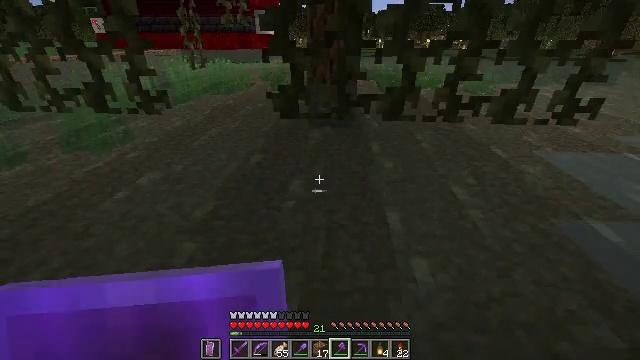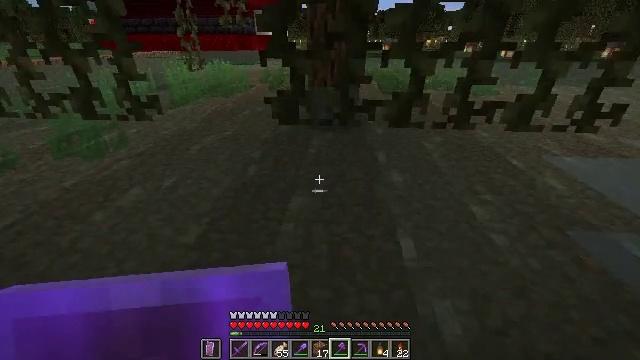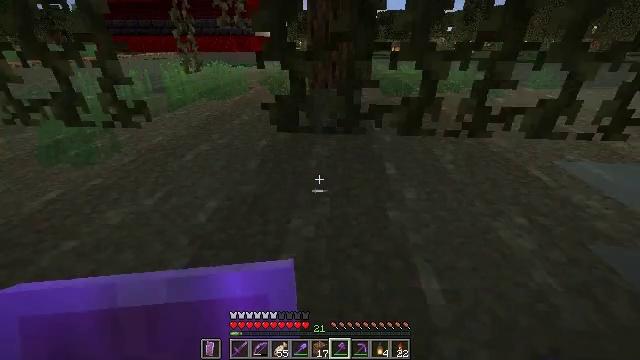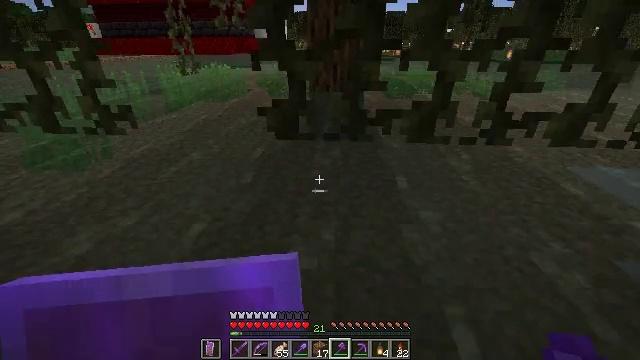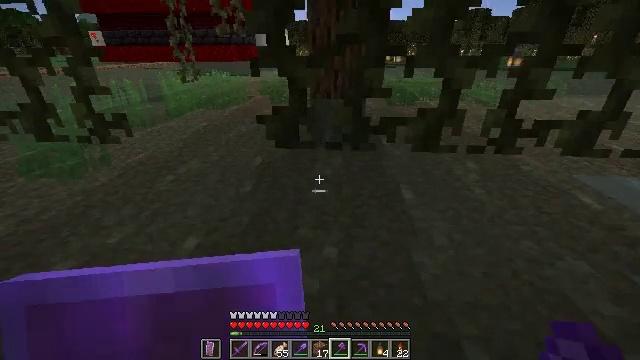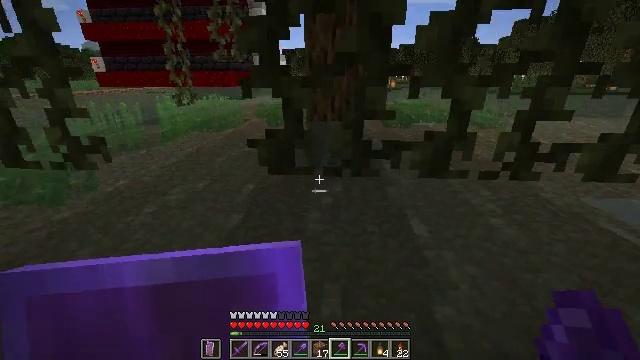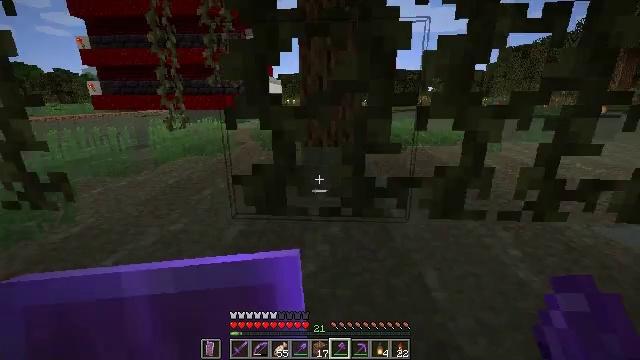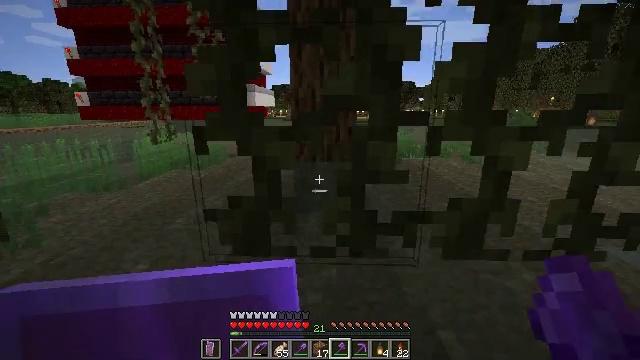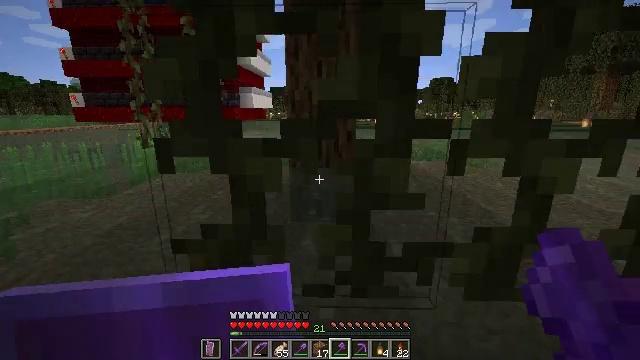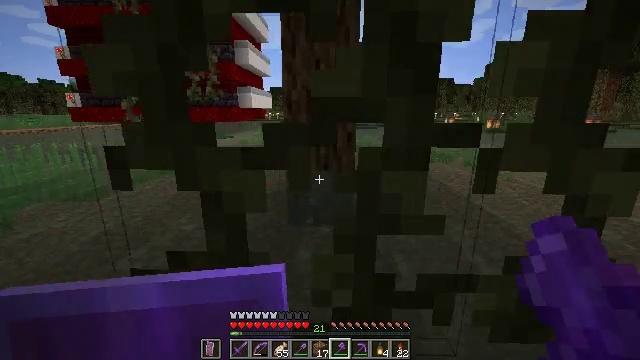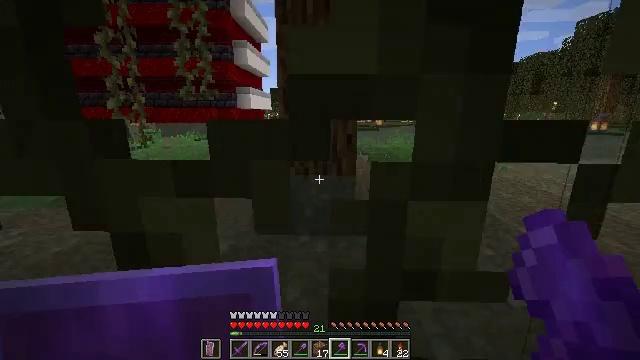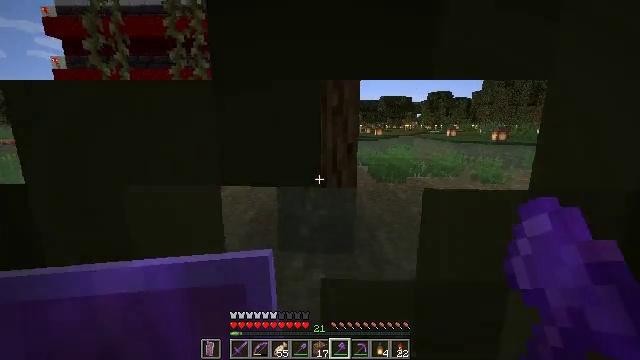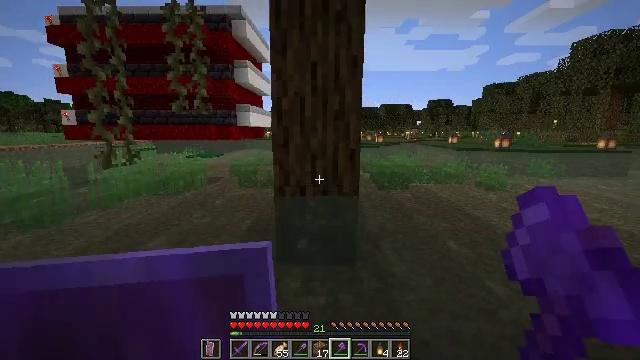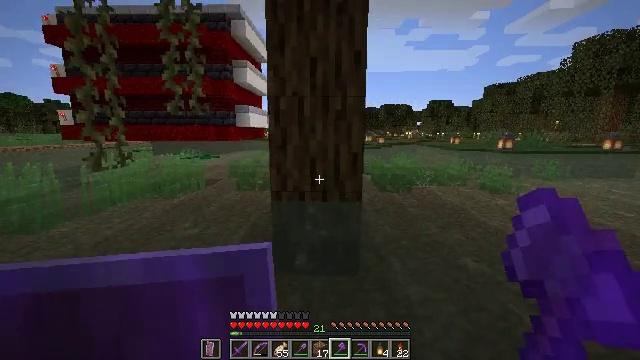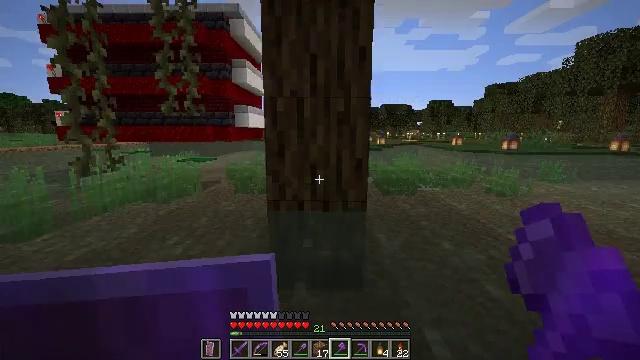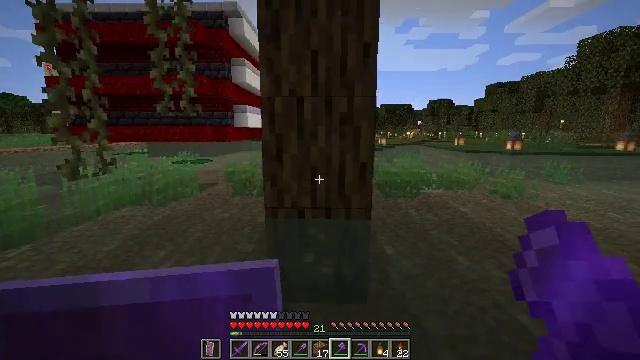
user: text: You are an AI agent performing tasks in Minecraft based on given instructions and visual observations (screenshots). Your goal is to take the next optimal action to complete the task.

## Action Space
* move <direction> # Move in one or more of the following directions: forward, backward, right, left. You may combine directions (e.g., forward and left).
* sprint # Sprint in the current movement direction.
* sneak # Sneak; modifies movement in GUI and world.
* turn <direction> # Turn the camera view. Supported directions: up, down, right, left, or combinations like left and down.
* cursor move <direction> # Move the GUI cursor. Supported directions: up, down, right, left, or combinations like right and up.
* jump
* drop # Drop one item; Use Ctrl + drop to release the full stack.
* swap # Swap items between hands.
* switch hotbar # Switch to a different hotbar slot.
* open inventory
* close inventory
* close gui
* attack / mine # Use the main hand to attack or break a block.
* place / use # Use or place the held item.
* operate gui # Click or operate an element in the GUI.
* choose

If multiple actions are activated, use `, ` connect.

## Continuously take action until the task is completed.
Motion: motion action
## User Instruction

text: Mine the oak log.
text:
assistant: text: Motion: move forward
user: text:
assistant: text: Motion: move forward
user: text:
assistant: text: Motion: move forward
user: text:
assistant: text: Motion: move forward, turn up
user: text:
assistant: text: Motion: move forward, turn up
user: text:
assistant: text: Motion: move forward, turn right and up
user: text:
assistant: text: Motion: move forward, turn right and up
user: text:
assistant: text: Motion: move forward
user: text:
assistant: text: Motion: move forward
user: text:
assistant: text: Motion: move forward
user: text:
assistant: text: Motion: move forward, turn up
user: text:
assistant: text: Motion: move forward, turn up
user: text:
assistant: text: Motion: move forward
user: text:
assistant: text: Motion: move forward
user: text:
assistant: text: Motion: move forward
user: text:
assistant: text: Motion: move forward
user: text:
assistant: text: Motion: move forward
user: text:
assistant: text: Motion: move forward, attack / mine
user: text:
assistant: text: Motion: move forward, attack / mine
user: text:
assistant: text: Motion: move forward, attack / mine
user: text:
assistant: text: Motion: move forward, attack / mine
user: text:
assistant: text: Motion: attack / mine
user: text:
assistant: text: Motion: attack / mine
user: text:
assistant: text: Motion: attack / mine
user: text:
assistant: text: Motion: turn up, attack / mine
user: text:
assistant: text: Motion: turn right and up, attack / mine
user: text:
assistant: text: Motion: move forward, turn up, attack / mine
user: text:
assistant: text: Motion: move forward, turn left and up, attack / mine
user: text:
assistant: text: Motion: move forward, turn left and up, attack / mine
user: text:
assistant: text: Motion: move forward, attack / mine